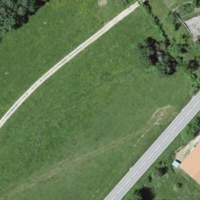
EUNIS habitat code: 52
Species observed at this site:
Chamaenerion dodonaei